Interaction volume radius: 5 \u00c5
Interaction volume height: 10 \u00c5
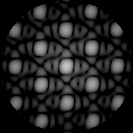
Disorder parameter: 0.1055